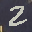
Label: 2